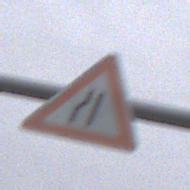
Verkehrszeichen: EinseitigVerengteFahrbahnLinks
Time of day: Midday
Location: Outdoor (Suburban)
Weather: Overcast
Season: NotSpecified
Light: Natural